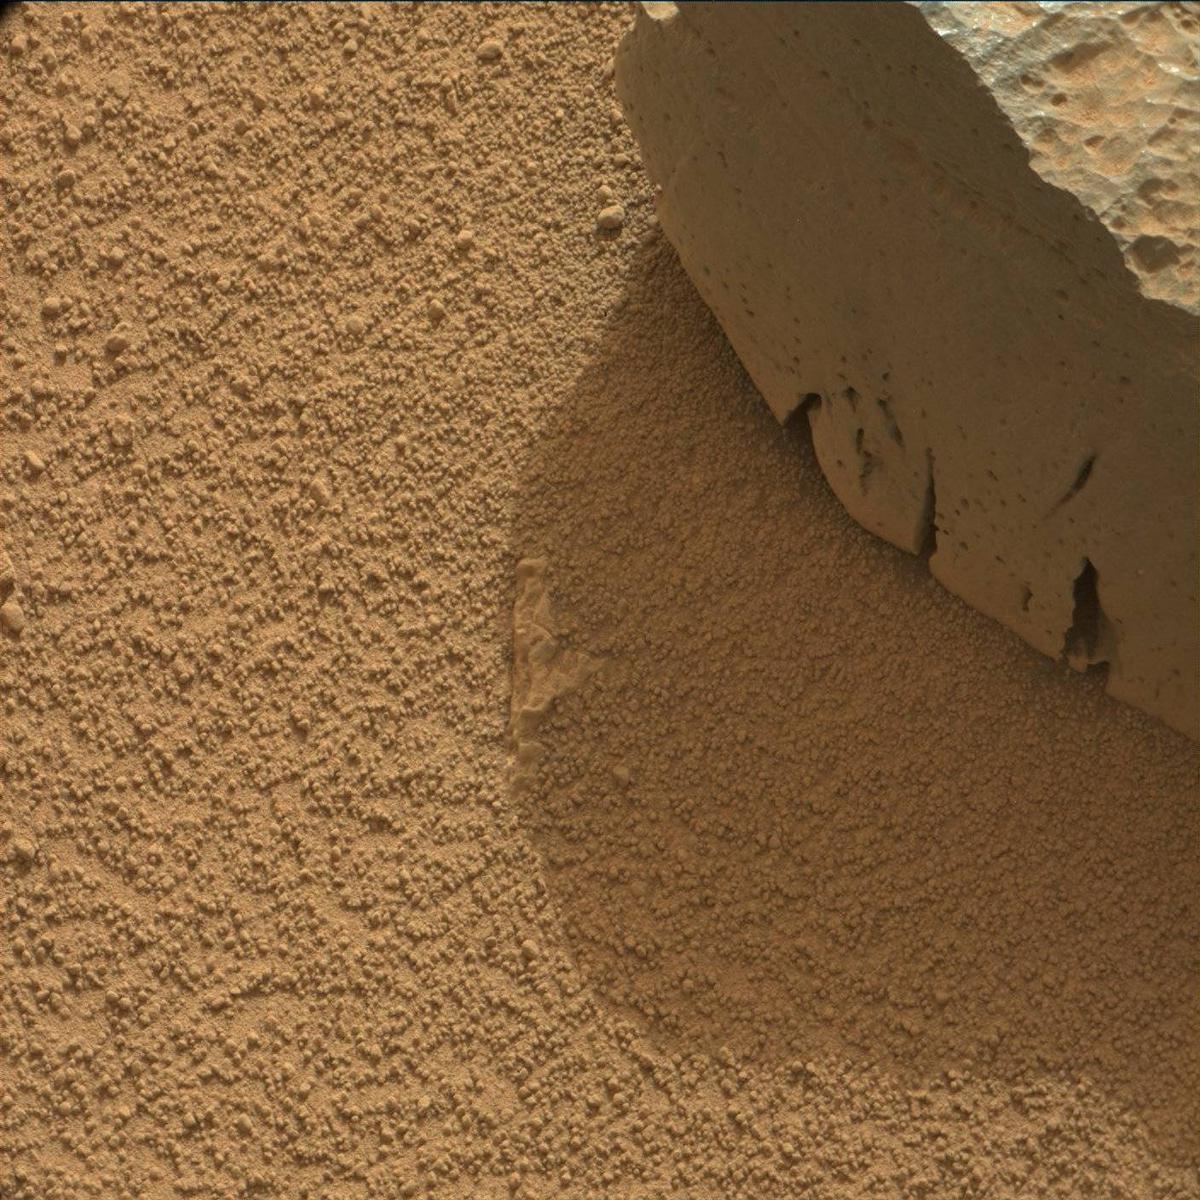
Terrain classes present: Bedrock, Rock, Sand / Soil